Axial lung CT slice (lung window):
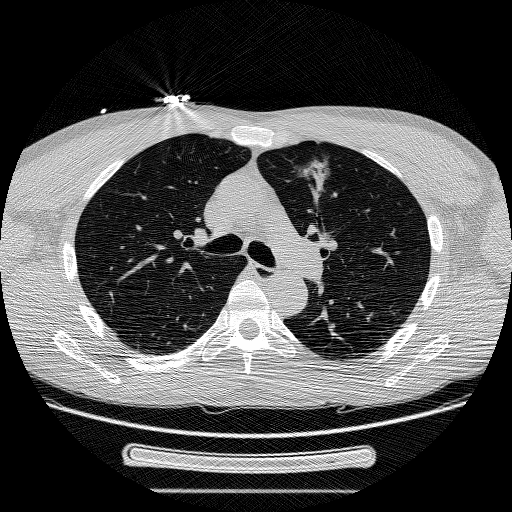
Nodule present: yes
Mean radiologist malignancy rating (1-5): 4.333